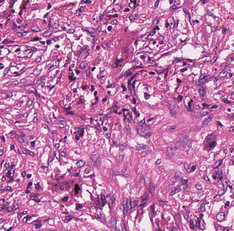
Tumor epithelial tissue: no
Tumor-associated stroma tissue: yes
Normal tissue: no